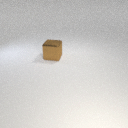
large brown metal cube